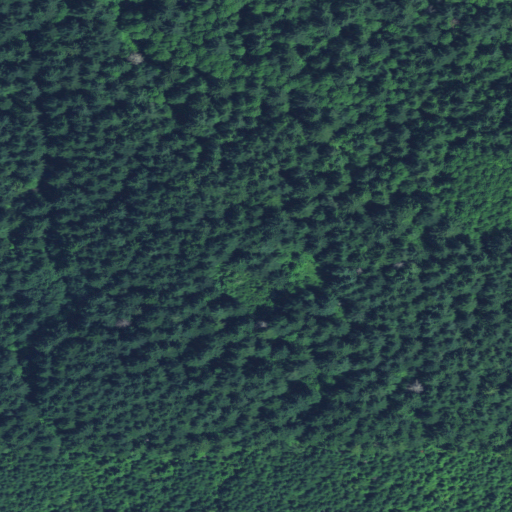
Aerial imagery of mountain in Oregon named Pepper Mountain containing only evergreen forest